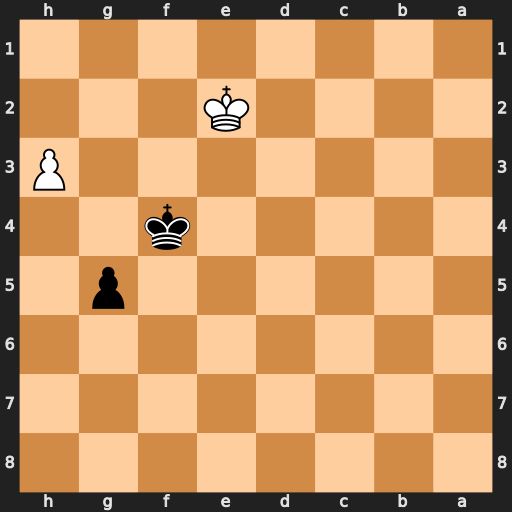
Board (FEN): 8/8/8/6p1/5k2/7P/4K3/8
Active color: b
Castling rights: -
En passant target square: -
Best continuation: Kg3 h4 Kxh4 Kf3 Kh3